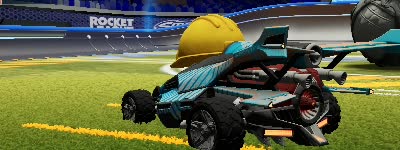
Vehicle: aftershock